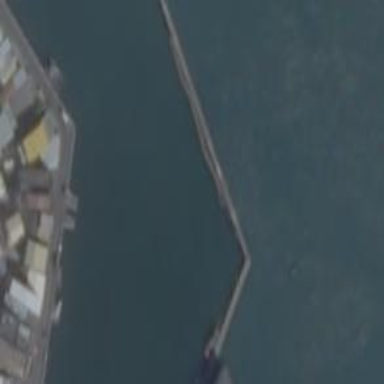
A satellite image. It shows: Man-made pier.